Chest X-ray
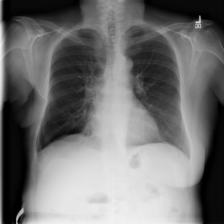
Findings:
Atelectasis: negative
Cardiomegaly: negative
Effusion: negative
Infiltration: negative
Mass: negative
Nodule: negative
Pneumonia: negative
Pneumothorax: negative
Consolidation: negative
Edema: negative
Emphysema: negative
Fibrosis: negative
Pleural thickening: negative
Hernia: negative